Question: I want to add a space of '10px' on both sides of the '#in' div, like this:

I have this code - <URL>:
html
'''
<div id="out">
<div id="in"></div>
</div>
'''
css
'''
#out {
width: 700px;
height: 40px;
background: lightblue;
position: relative;
}
#in {
position: absolute;
width: 100%;
height: 20px;
top: 10px;
background: white;
margin: 0 10px;
}
'''
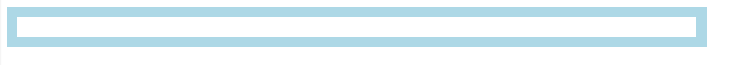
Answer: No 'calc()', No 'box-sizing'. Since the element is positioned 'absolute'ly you could set its 'left'/'right' offset properties to '10px' instead of specifying an explicit 'width' and 'margin's on its sides:
<URL>
'''
#in {
position: absolute;
height: 20px;
top: 10px;
left: 10px;
right: 10px;
background: white;
}
'''